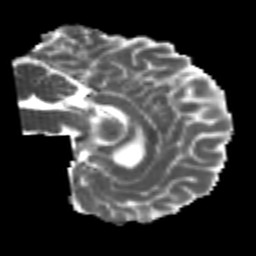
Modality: MD
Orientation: sagittal
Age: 20
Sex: male
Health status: healthy
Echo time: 0.074 s